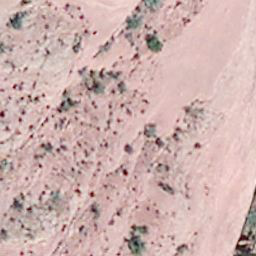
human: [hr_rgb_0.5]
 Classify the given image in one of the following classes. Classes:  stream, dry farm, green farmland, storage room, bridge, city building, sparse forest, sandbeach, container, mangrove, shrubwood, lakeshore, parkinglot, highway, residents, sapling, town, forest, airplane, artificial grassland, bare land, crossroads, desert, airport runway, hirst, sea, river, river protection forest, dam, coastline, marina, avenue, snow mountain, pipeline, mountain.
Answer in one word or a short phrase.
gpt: bare land